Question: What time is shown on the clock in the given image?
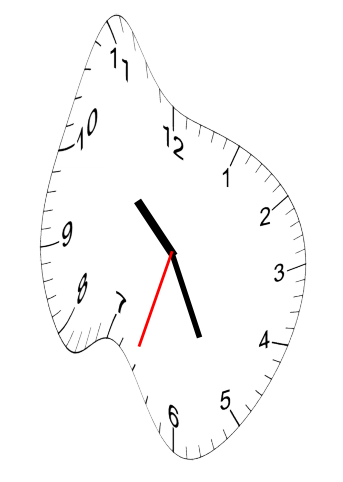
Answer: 10:25:33